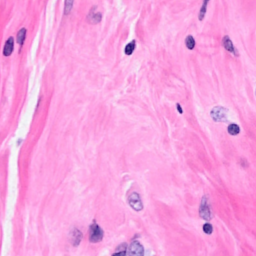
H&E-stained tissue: Breast